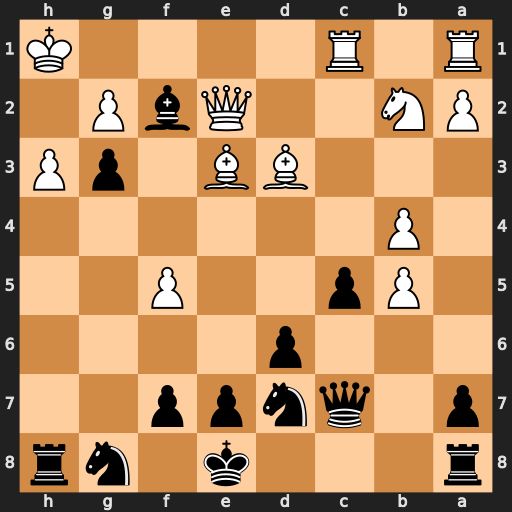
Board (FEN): r3k1nr/p1qnpp2/3p4/1Pp2P2/1P6/3BB1pP/PN2QbP1/R1R4K
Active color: b
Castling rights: kq
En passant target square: -
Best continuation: Rxh3+ gxh3 Qb7+ Be4 Qxe4+ Qf3 Qxf3#